Question: I am trying to create Adobe Air application in which I require the components below:

Allow me to elaborate this mockup:
There are 2 panels on each side, and the items inside these panels can be drag and drop on each other, just like moving items around in 2 folders. Several tutorials have shown that a list with
'''
dragEnabled = "true"
dropEnabled = "true"
dragMoveEnabled = "true"
'''
will do the job. However, here comes the crucial part. I want my item in the list to have such a structure that I have an image on the left and TextArea on the right as specified above. When the user drags this "structured item", I want the whole thing to go together to another side, regardless of where the user initially drags this "structured item" - meaning if the user clicks from the image and drag and drop it to the other side, this "structured item" will appear on the other side. Should the user drags from the TextArea, the same thing should happen.
The TextArea, a part of this "structured item", which is inside the scrolling panel, should also allow the user to scroll its text as well.
So how do we do this in Adobe Air?
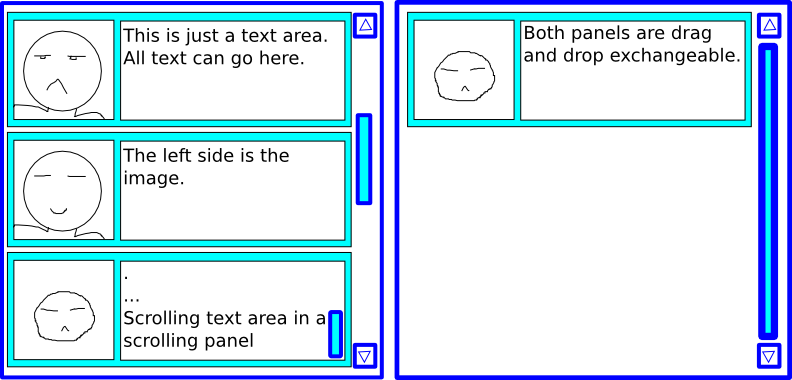
Answer: Flextras is right. It is always best to show the effort you have put in to trying different things and trying to figure it out on your own. However, I am in a good mood yet again today so here you go :)
Main application:
'''
import mx.collections.ArrayCollection;
[Bindable]
private var list1Array:ArrayCollection = new ArrayCollection([
{text: "a"},
{text: "b"},
{text: "c"},
{text: "d"},
{text: "e"}]);
[Bindable]
private var list2Array:ArrayCollection = new ArrayCollection();
]]>
</fx:Script>
<fx:Declarations>
<!-- Place non-visual elements (e.g., services, value objects) here -->
</fx:Declarations>
<s:HGroup>
<s:List dataProvider="{list1Array}" dragEnabled="true" dragMoveEnabled="true" dropEnabled="true" itemRenderer="listItemRenderer"/>
<s:List dataProvider="{list2Array}" dragEnabled="true" dragMoveEnabled="true" dropEnabled="true" itemRenderer="listItemRenderer"/>
</s:HGroup>
</s:Application>
'''
listItemRenderer:
'''
<?xml version="1.0" encoding="utf-8"?>
<s:ItemRenderer xmlns:fx="http://ns.adobe.com/mxml/2009"
xmlns:s="library://ns.adobe.com/flex/spark"
xmlns:mx="library://ns.adobe.com/flex/mx"
autoDrawBackground="true">
<fx:Script>
<![CDATA[
private function updateData():void
{
data.text = textArea.text;
}
]]>
</fx:Script>
<s:HGroup>
<mx:Image width="50" height="50"/>
<s:TextArea id="textArea" text="{data.text}" change="updateData()"/>
</s:HGroup>
</s:ItemRenderer>
'''